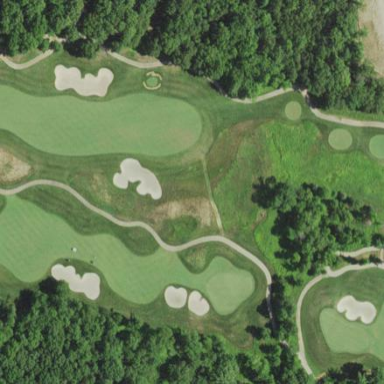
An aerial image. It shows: Area of rough grass used for golf.